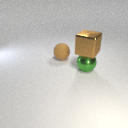
large brown rubber sphere behind large green metal sphere